Question: Using imagick and GD Library I tried to make a square image with a transparent center. I tried to do it like this :
'''
$img = imagecreatetruecolor($width, $height);
imagefilledrectangle($img, $left, $top, $right, $bottom, imagecolorallocate($img, 255, 255, 255));
imagecolortransparent($img, imagecolorallocate($img, 255, 255, 255));
ob_start();
ini_set('memory_limit', '-1');
imagepng($img, './imagecolortransparent.png');
$blob = ob_get_clean();
'''
However the end result is always not transparent for the center small box. Am I doing this wrong somewhere? Any help will be appreciated :(.

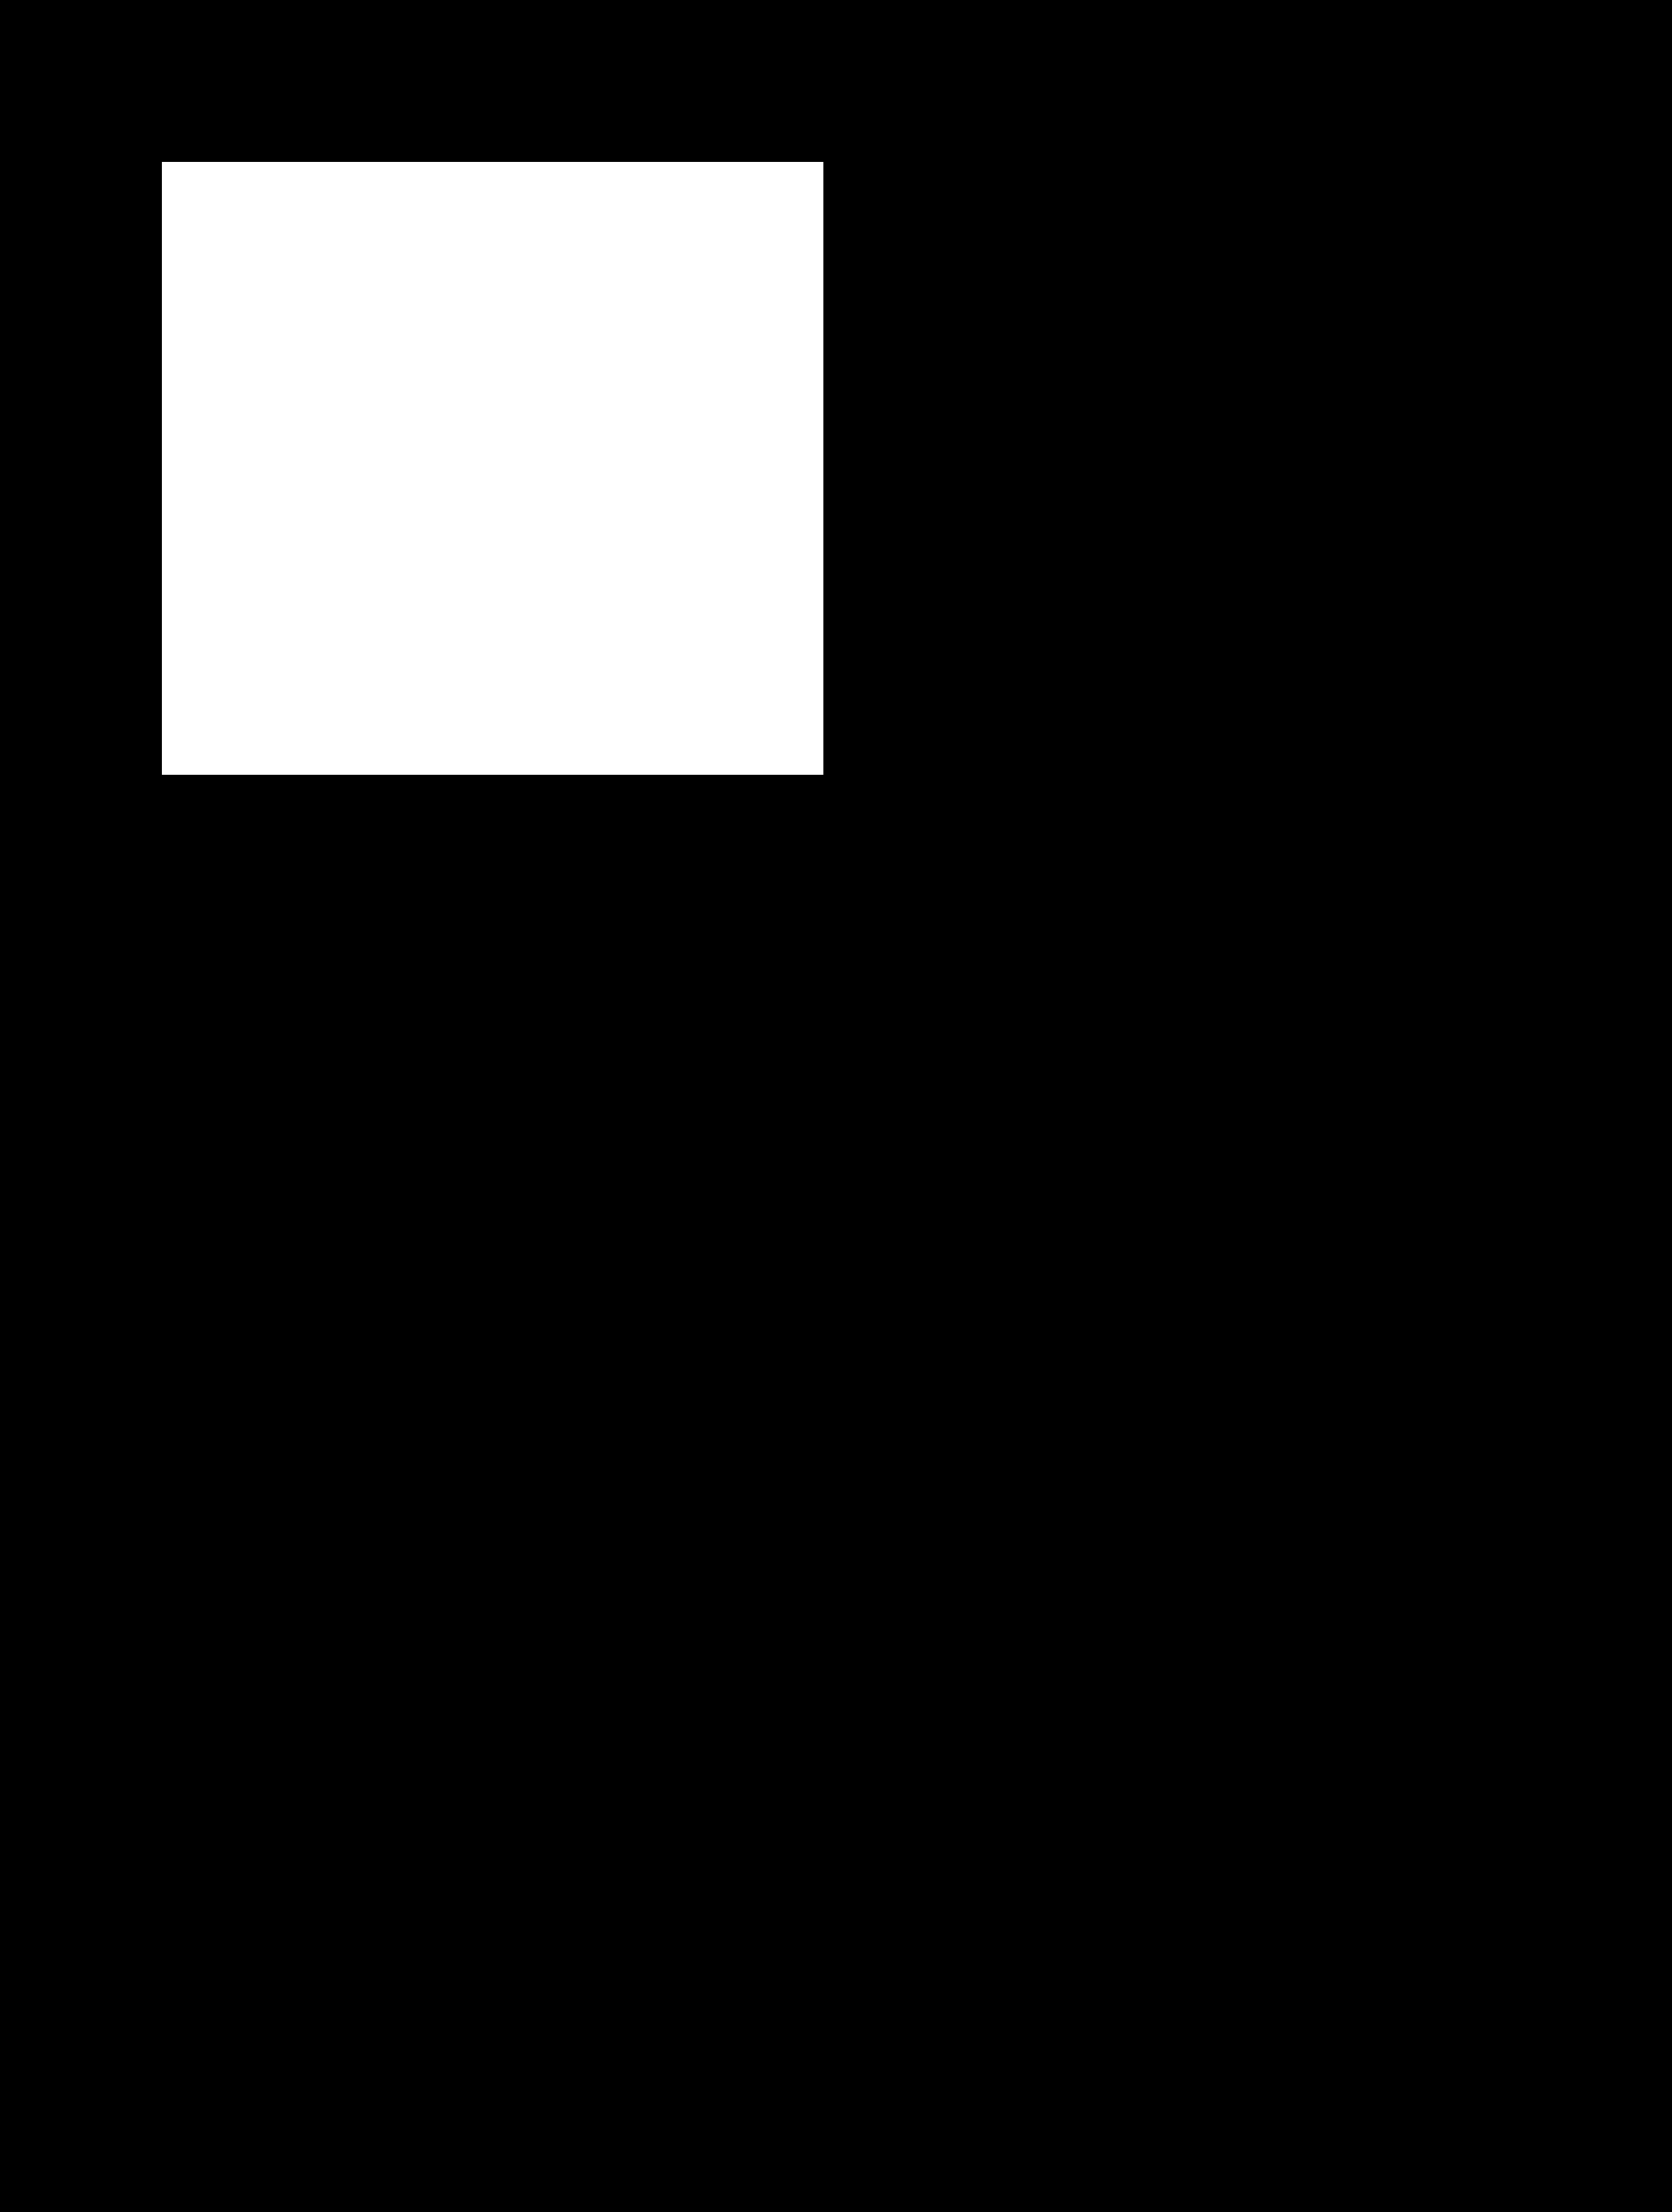
Answer: You must activate imagesavealpha to get transparency.
'''
imagesavealpha($img,true);
imagepng($img, './imagecolortransparent.png');
'''